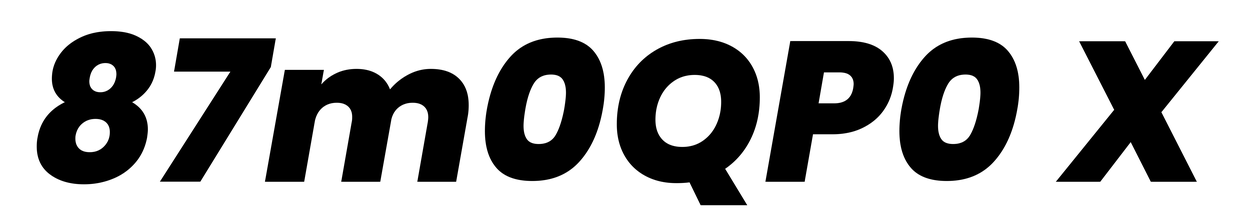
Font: Poppins-ExtraBoldItalic